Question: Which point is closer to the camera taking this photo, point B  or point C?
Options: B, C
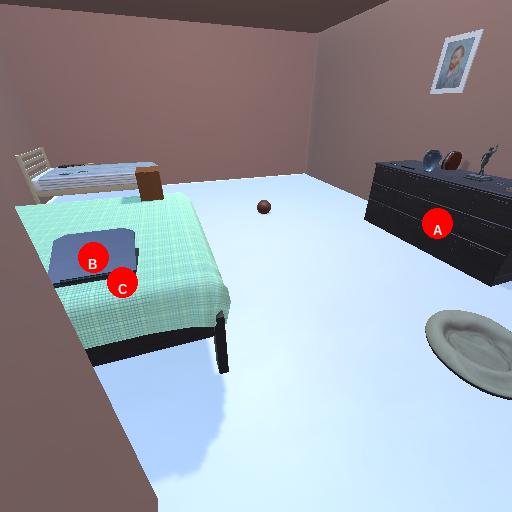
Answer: B